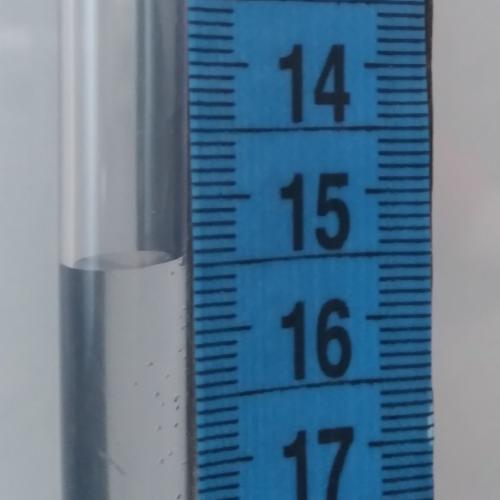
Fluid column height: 15.5 cm